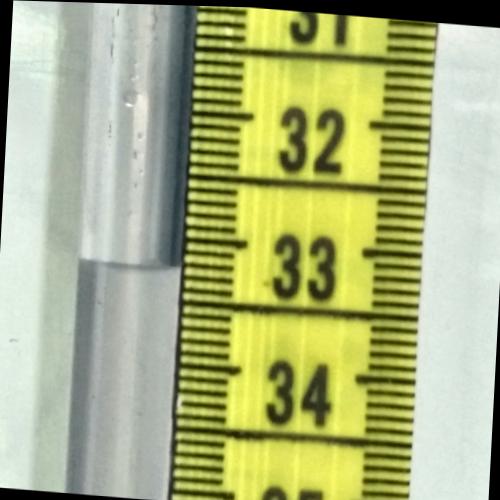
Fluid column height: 33.2 cm